Interaction volume radius: 5 \u00c5
Interaction volume height: 10 \u00c5
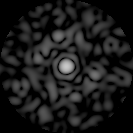
Disorder parameter: 0.9082